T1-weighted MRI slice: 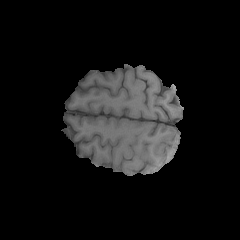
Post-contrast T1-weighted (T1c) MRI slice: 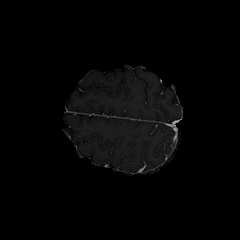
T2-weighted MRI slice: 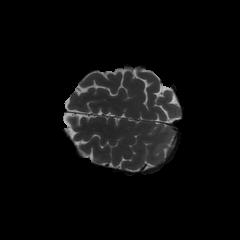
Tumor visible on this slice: yes